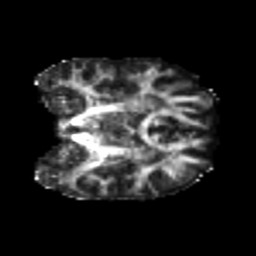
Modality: FA
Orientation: coronal
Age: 23
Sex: female
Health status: healthy
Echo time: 0.074 s